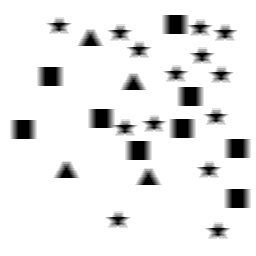
Squares: 9
Triangles: 4
Stars: 14
Total shapes: 27